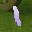
Label: 1